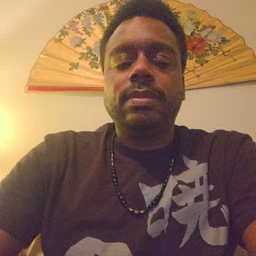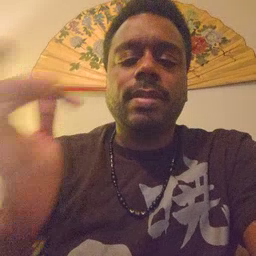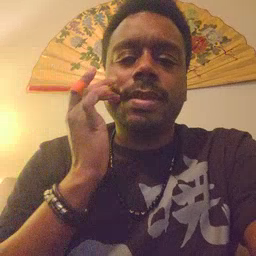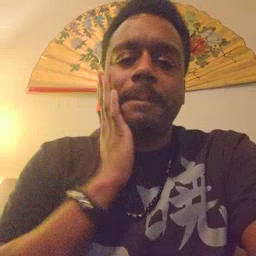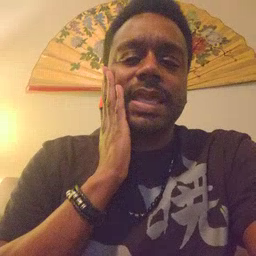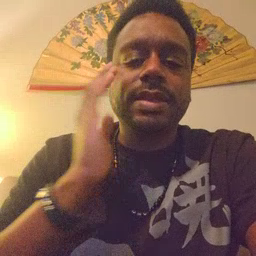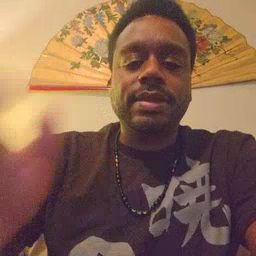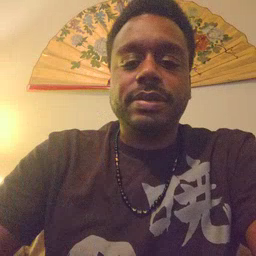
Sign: bee